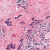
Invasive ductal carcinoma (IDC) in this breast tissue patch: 1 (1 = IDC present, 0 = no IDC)